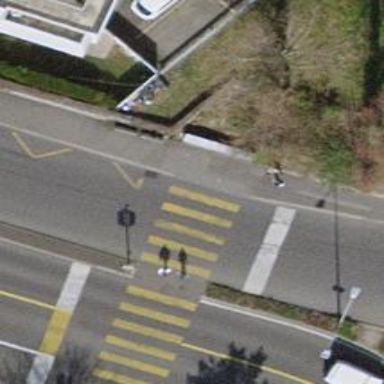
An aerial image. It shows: Road crossing with traffic signals.